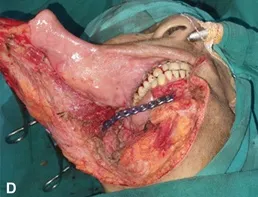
(D) Defect after segmental mandibulectomy and reconstruction plate in situ.
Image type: medical_photograph (other_medical_photograph)